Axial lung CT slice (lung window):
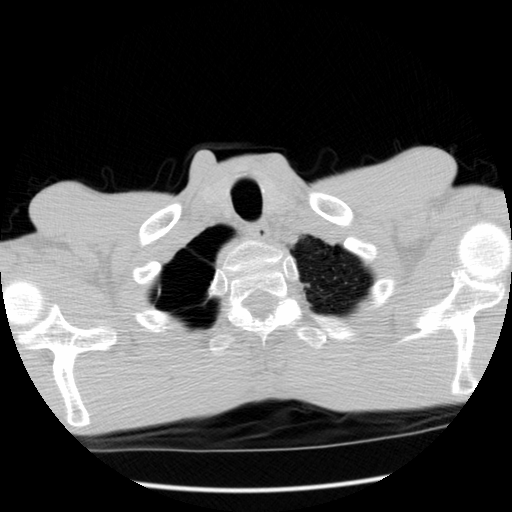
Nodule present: no